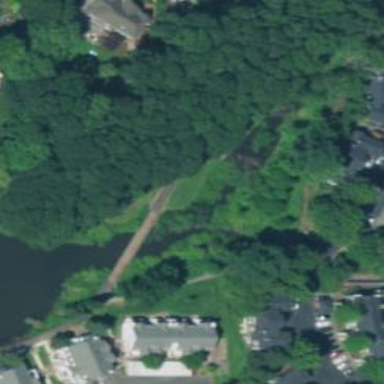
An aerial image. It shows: Path on bridge.